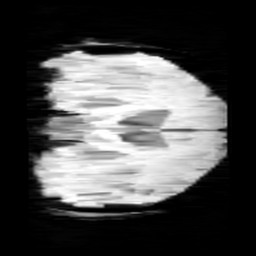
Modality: minIP
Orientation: coronal
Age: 12
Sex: female
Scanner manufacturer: siemens
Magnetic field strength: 3 T
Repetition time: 0.027 s
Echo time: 0.02 s